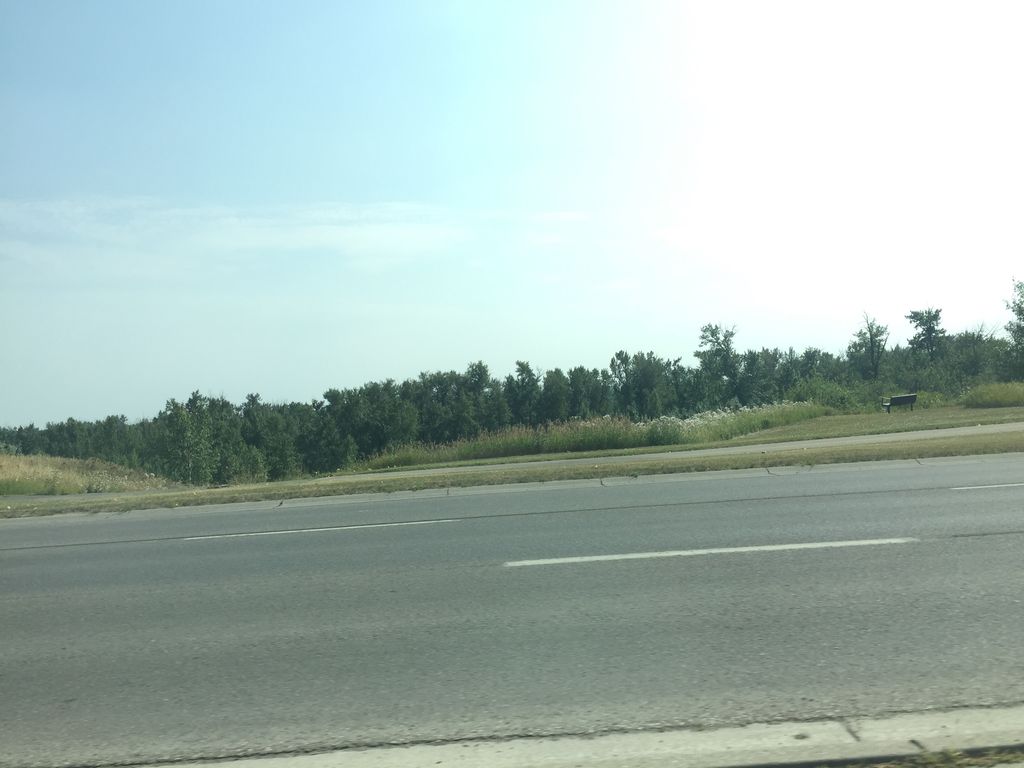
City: calgary